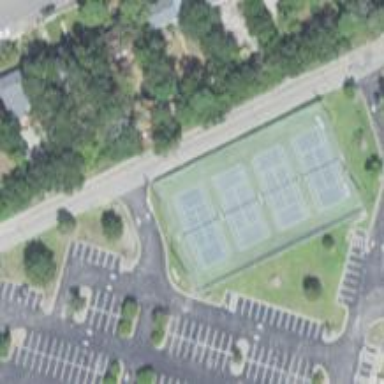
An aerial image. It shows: Sports center with tennis facility.